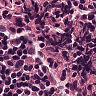
Metastatic tissue present: no